Field crop: maize
Growth stage: 2
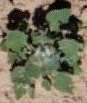
Species: chenopodium